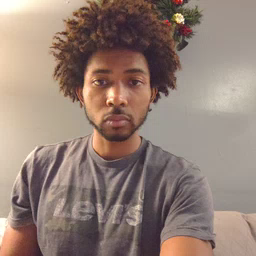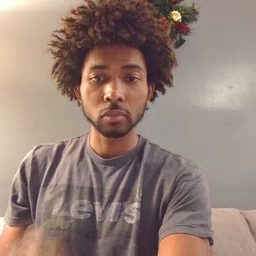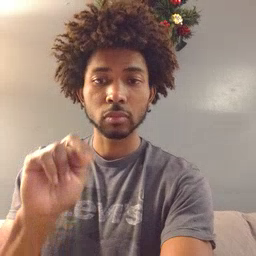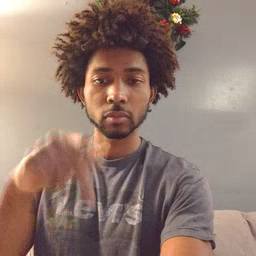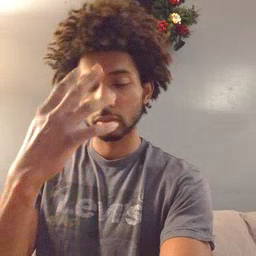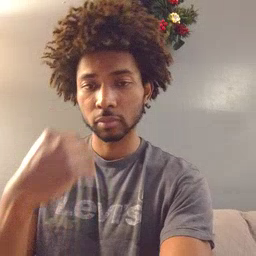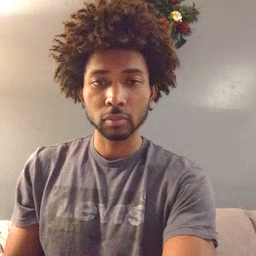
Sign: nap